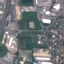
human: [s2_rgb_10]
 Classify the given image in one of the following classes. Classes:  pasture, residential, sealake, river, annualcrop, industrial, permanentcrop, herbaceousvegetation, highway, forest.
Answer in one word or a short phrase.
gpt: Industrial